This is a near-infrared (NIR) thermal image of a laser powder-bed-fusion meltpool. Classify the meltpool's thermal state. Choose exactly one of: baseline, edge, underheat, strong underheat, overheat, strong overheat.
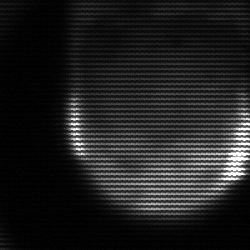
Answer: edge